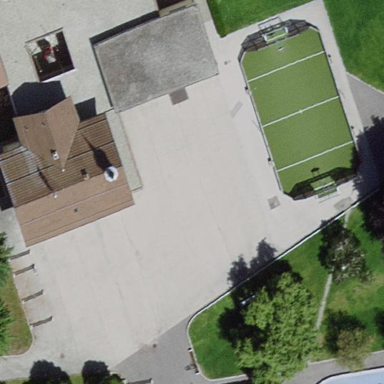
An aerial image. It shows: Playground area for leisure activities on the land.